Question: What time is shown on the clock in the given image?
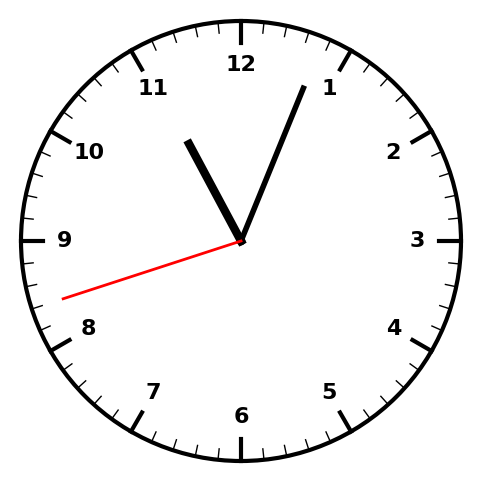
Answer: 11:03:42